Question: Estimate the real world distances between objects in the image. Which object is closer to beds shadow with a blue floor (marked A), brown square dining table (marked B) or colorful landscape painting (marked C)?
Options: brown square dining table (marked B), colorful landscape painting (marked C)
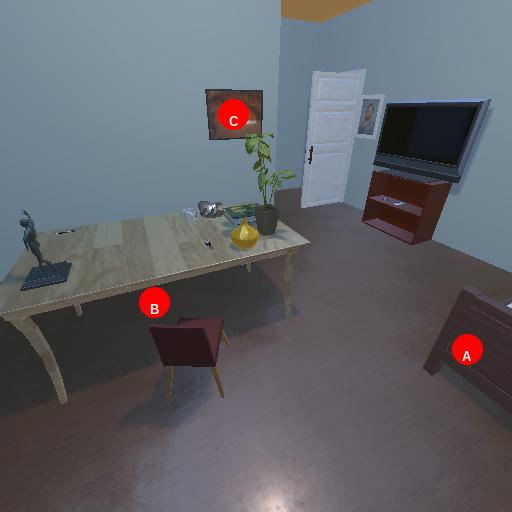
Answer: brown square dining table (marked B)